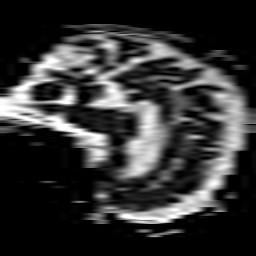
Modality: ADC
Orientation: sagittal
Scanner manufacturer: philips
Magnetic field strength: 3 T
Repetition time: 3.794 s
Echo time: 0.06134 s